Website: home-depot
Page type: delivery-shipping
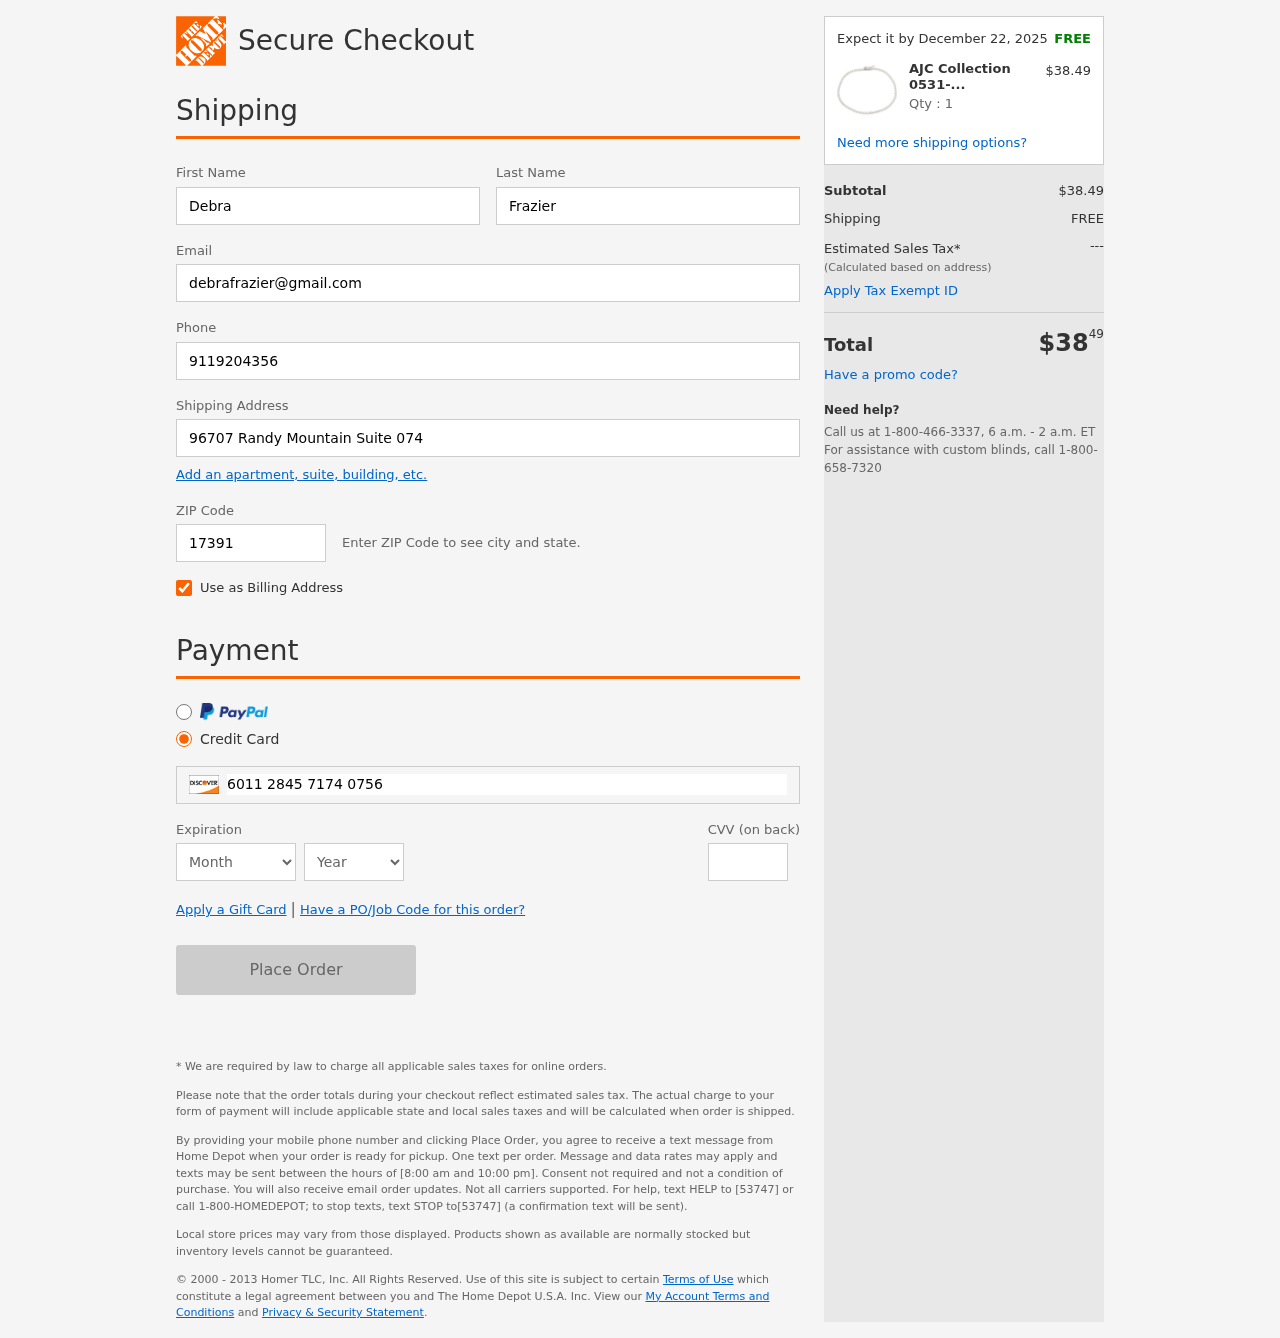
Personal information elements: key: PII_CARD_CVV
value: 546
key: PII_CARD_EXPIRY_MONTH
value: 03
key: PII_CARD_EXPIRY_YEAR
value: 28
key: PII_CARD_NUMBER
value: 6011 2845 7174 0756
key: PII_EMAIL
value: debrafrazier@gmail.com
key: PII_FIRSTNAME
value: Debra
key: PII_LASTNAME
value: Frazier
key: PII_PHONE
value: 9119204356
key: PII_POSTCODE
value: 17391
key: PII_STREET
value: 96707 Randy Mountain Suite 074
Product elements: key: PRODUCT1_NAME
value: AJC Collection 0531-6187-0012-0000 Diamond Platinum 850 Bracelet
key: PRODUCT1_PRICE
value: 38.49
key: PRODUCT1_QUANTITY
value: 1
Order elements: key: ORDER_DELIVERY_DATE
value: Expect it by December 22, 2025
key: ORDER_SUBTOTAL
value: $38.49
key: ORDER_SHIPPING_COST
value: FREE
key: ORDER_TOTAL
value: $3849